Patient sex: F
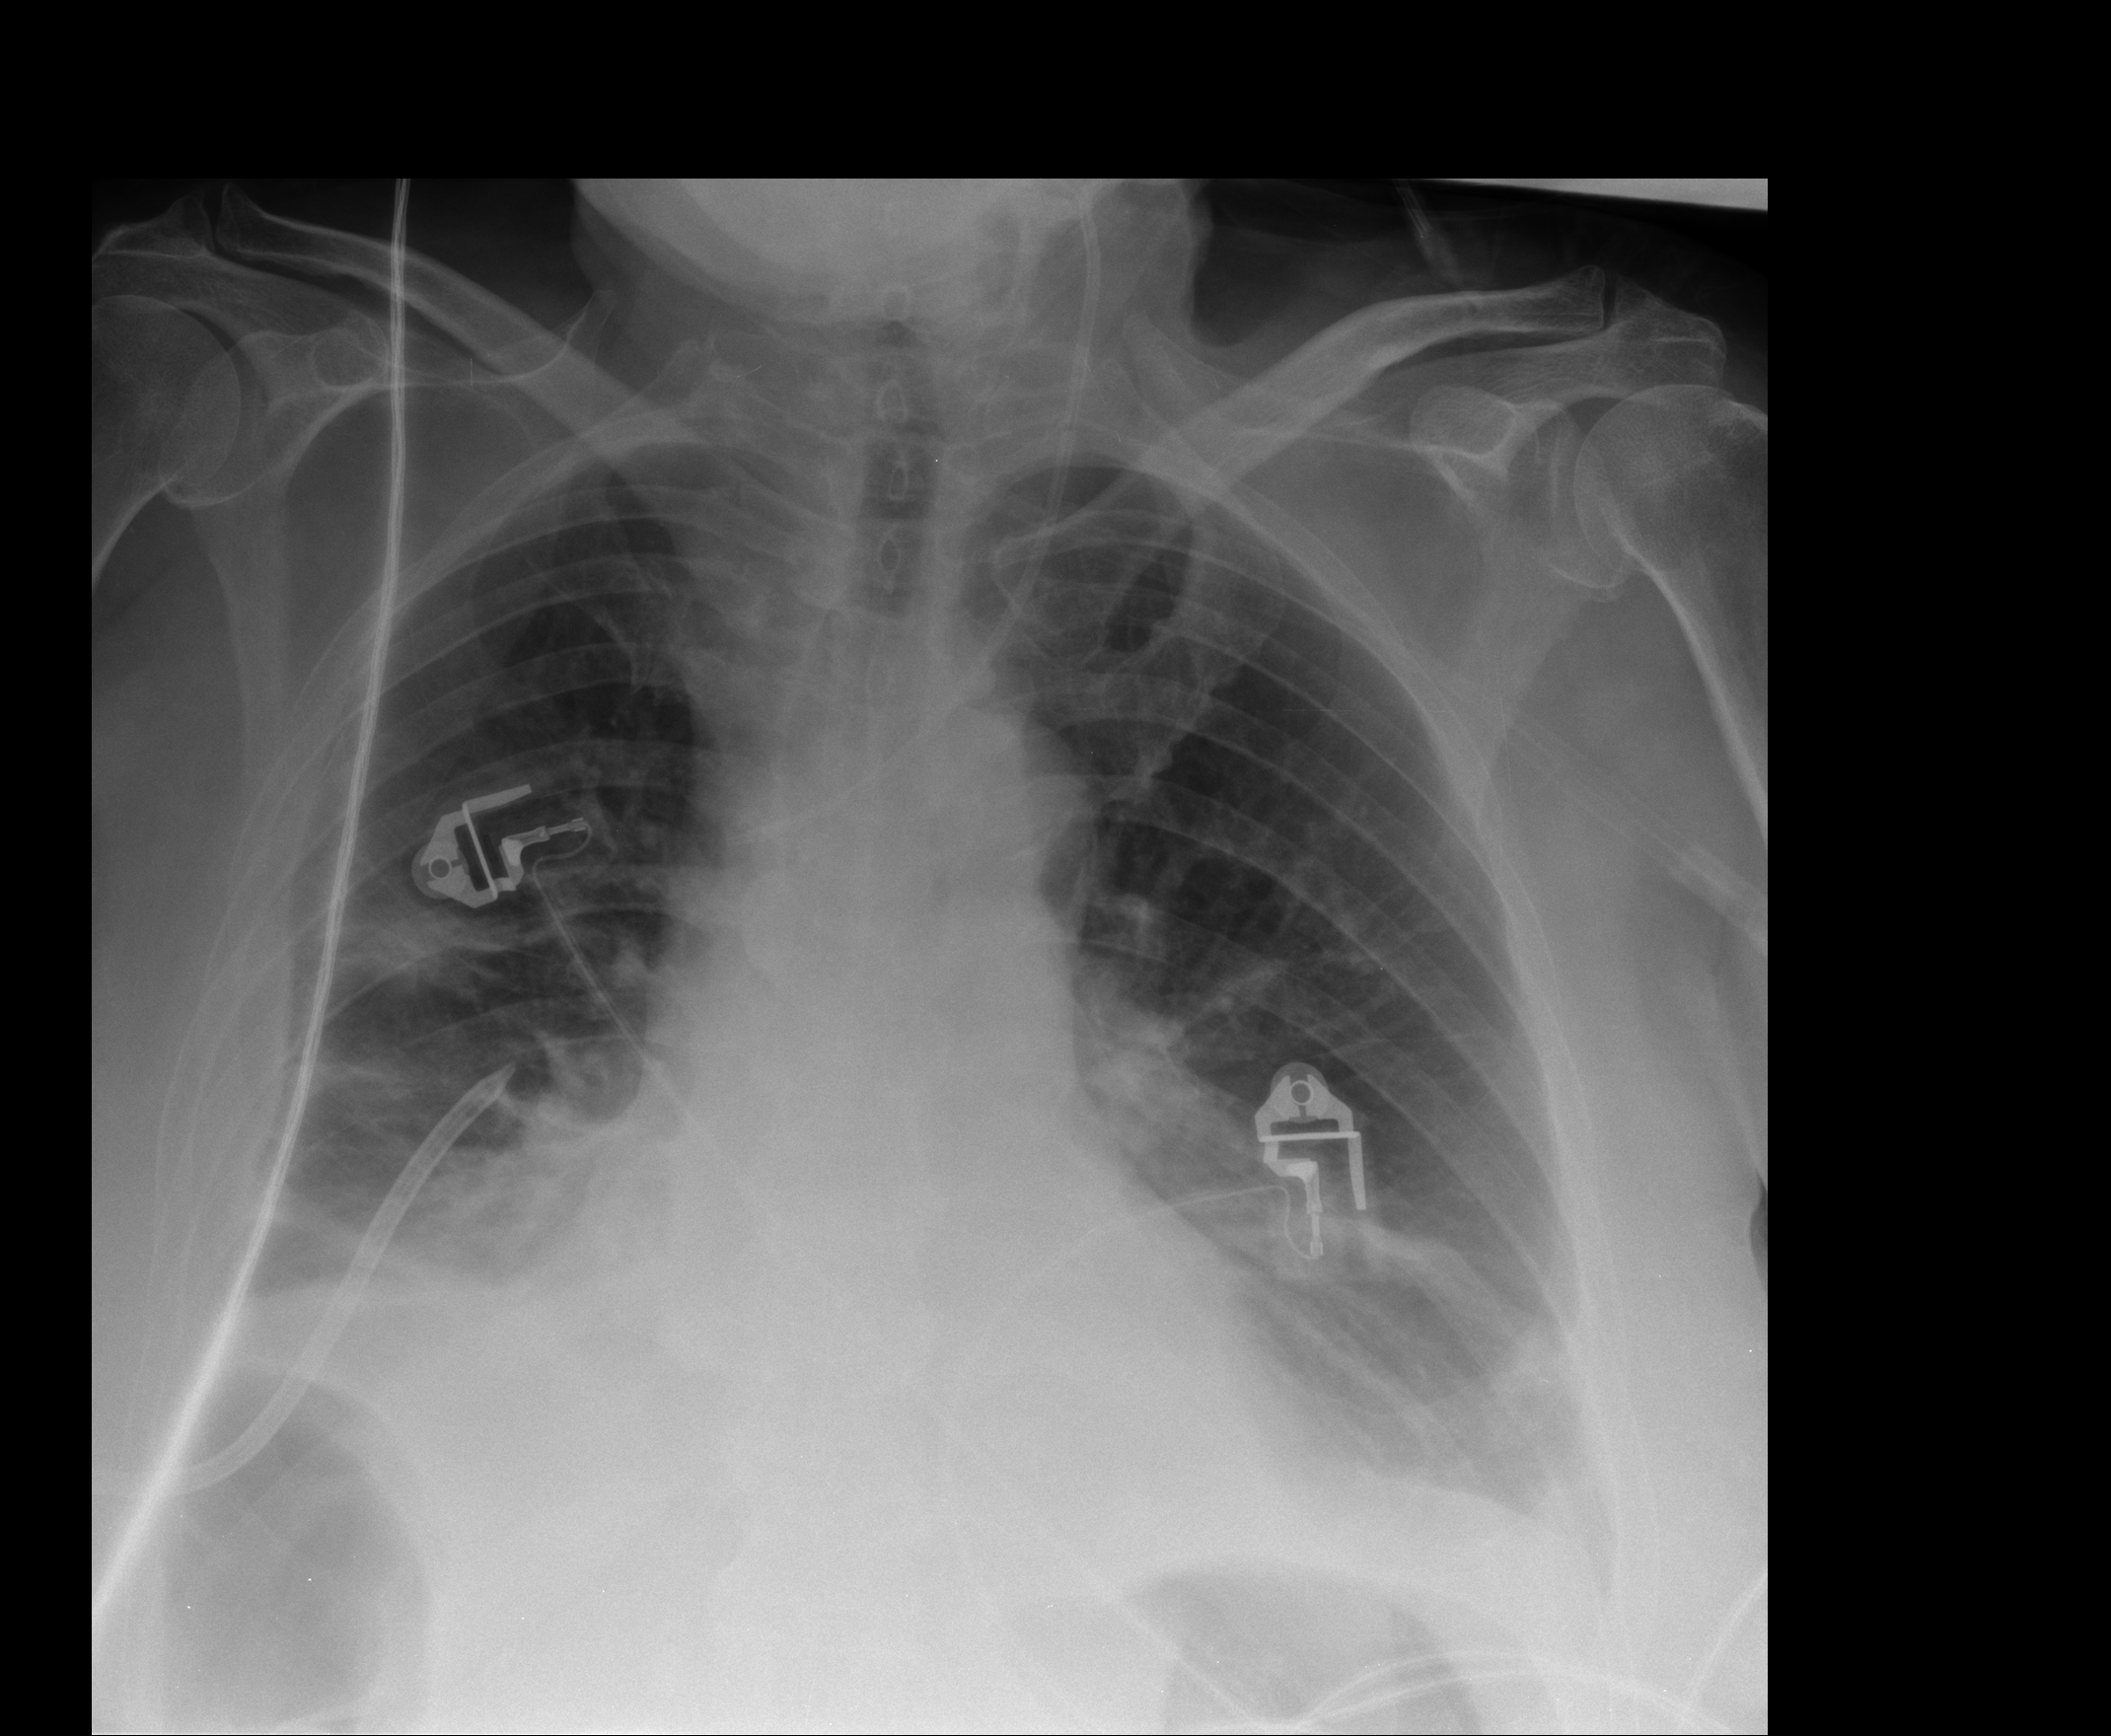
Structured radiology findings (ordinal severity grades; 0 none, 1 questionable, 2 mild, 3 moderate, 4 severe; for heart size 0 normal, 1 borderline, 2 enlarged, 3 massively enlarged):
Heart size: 1
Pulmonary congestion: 0
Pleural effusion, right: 2
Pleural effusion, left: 1
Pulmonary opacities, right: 0
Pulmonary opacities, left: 0
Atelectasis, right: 2
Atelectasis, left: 2